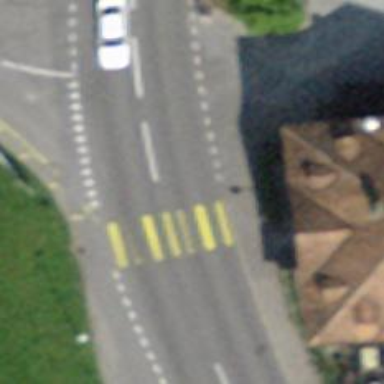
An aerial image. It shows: Zebra crossing on the road.